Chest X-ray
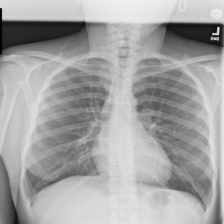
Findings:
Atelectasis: negative
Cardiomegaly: negative
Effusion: negative
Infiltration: negative
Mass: negative
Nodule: negative
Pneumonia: negative
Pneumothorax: negative
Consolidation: negative
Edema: negative
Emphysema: negative
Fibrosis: negative
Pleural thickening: negative
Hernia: negative